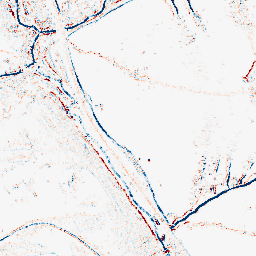
Category: morphological
Decomposition family: morphological_square
Decomposition parameters: operation: average
size: 3
Upsampling method: quartic
Upsampling parameters: scale: 8
Upsampling scale: 8